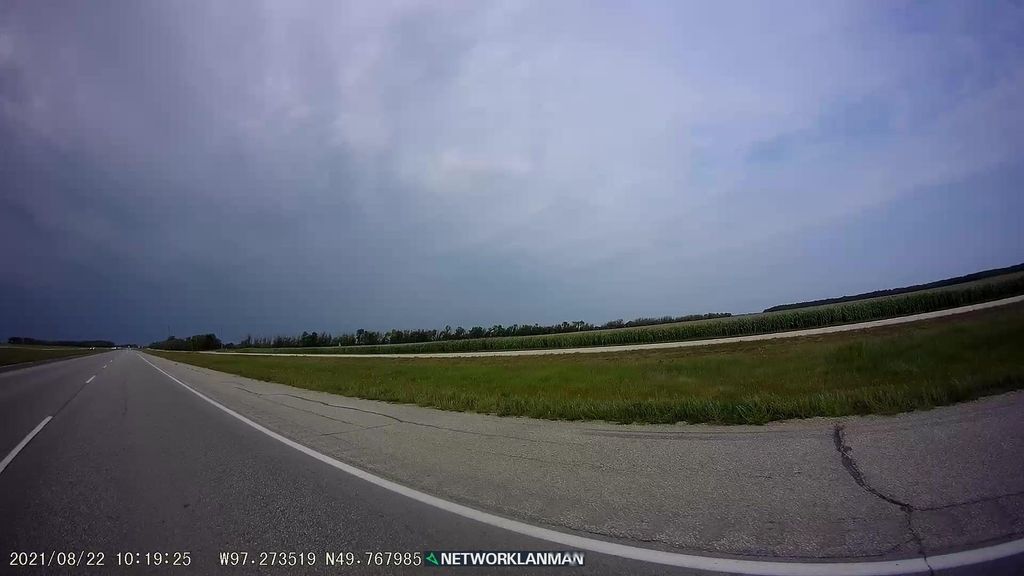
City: winnipeg